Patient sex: M
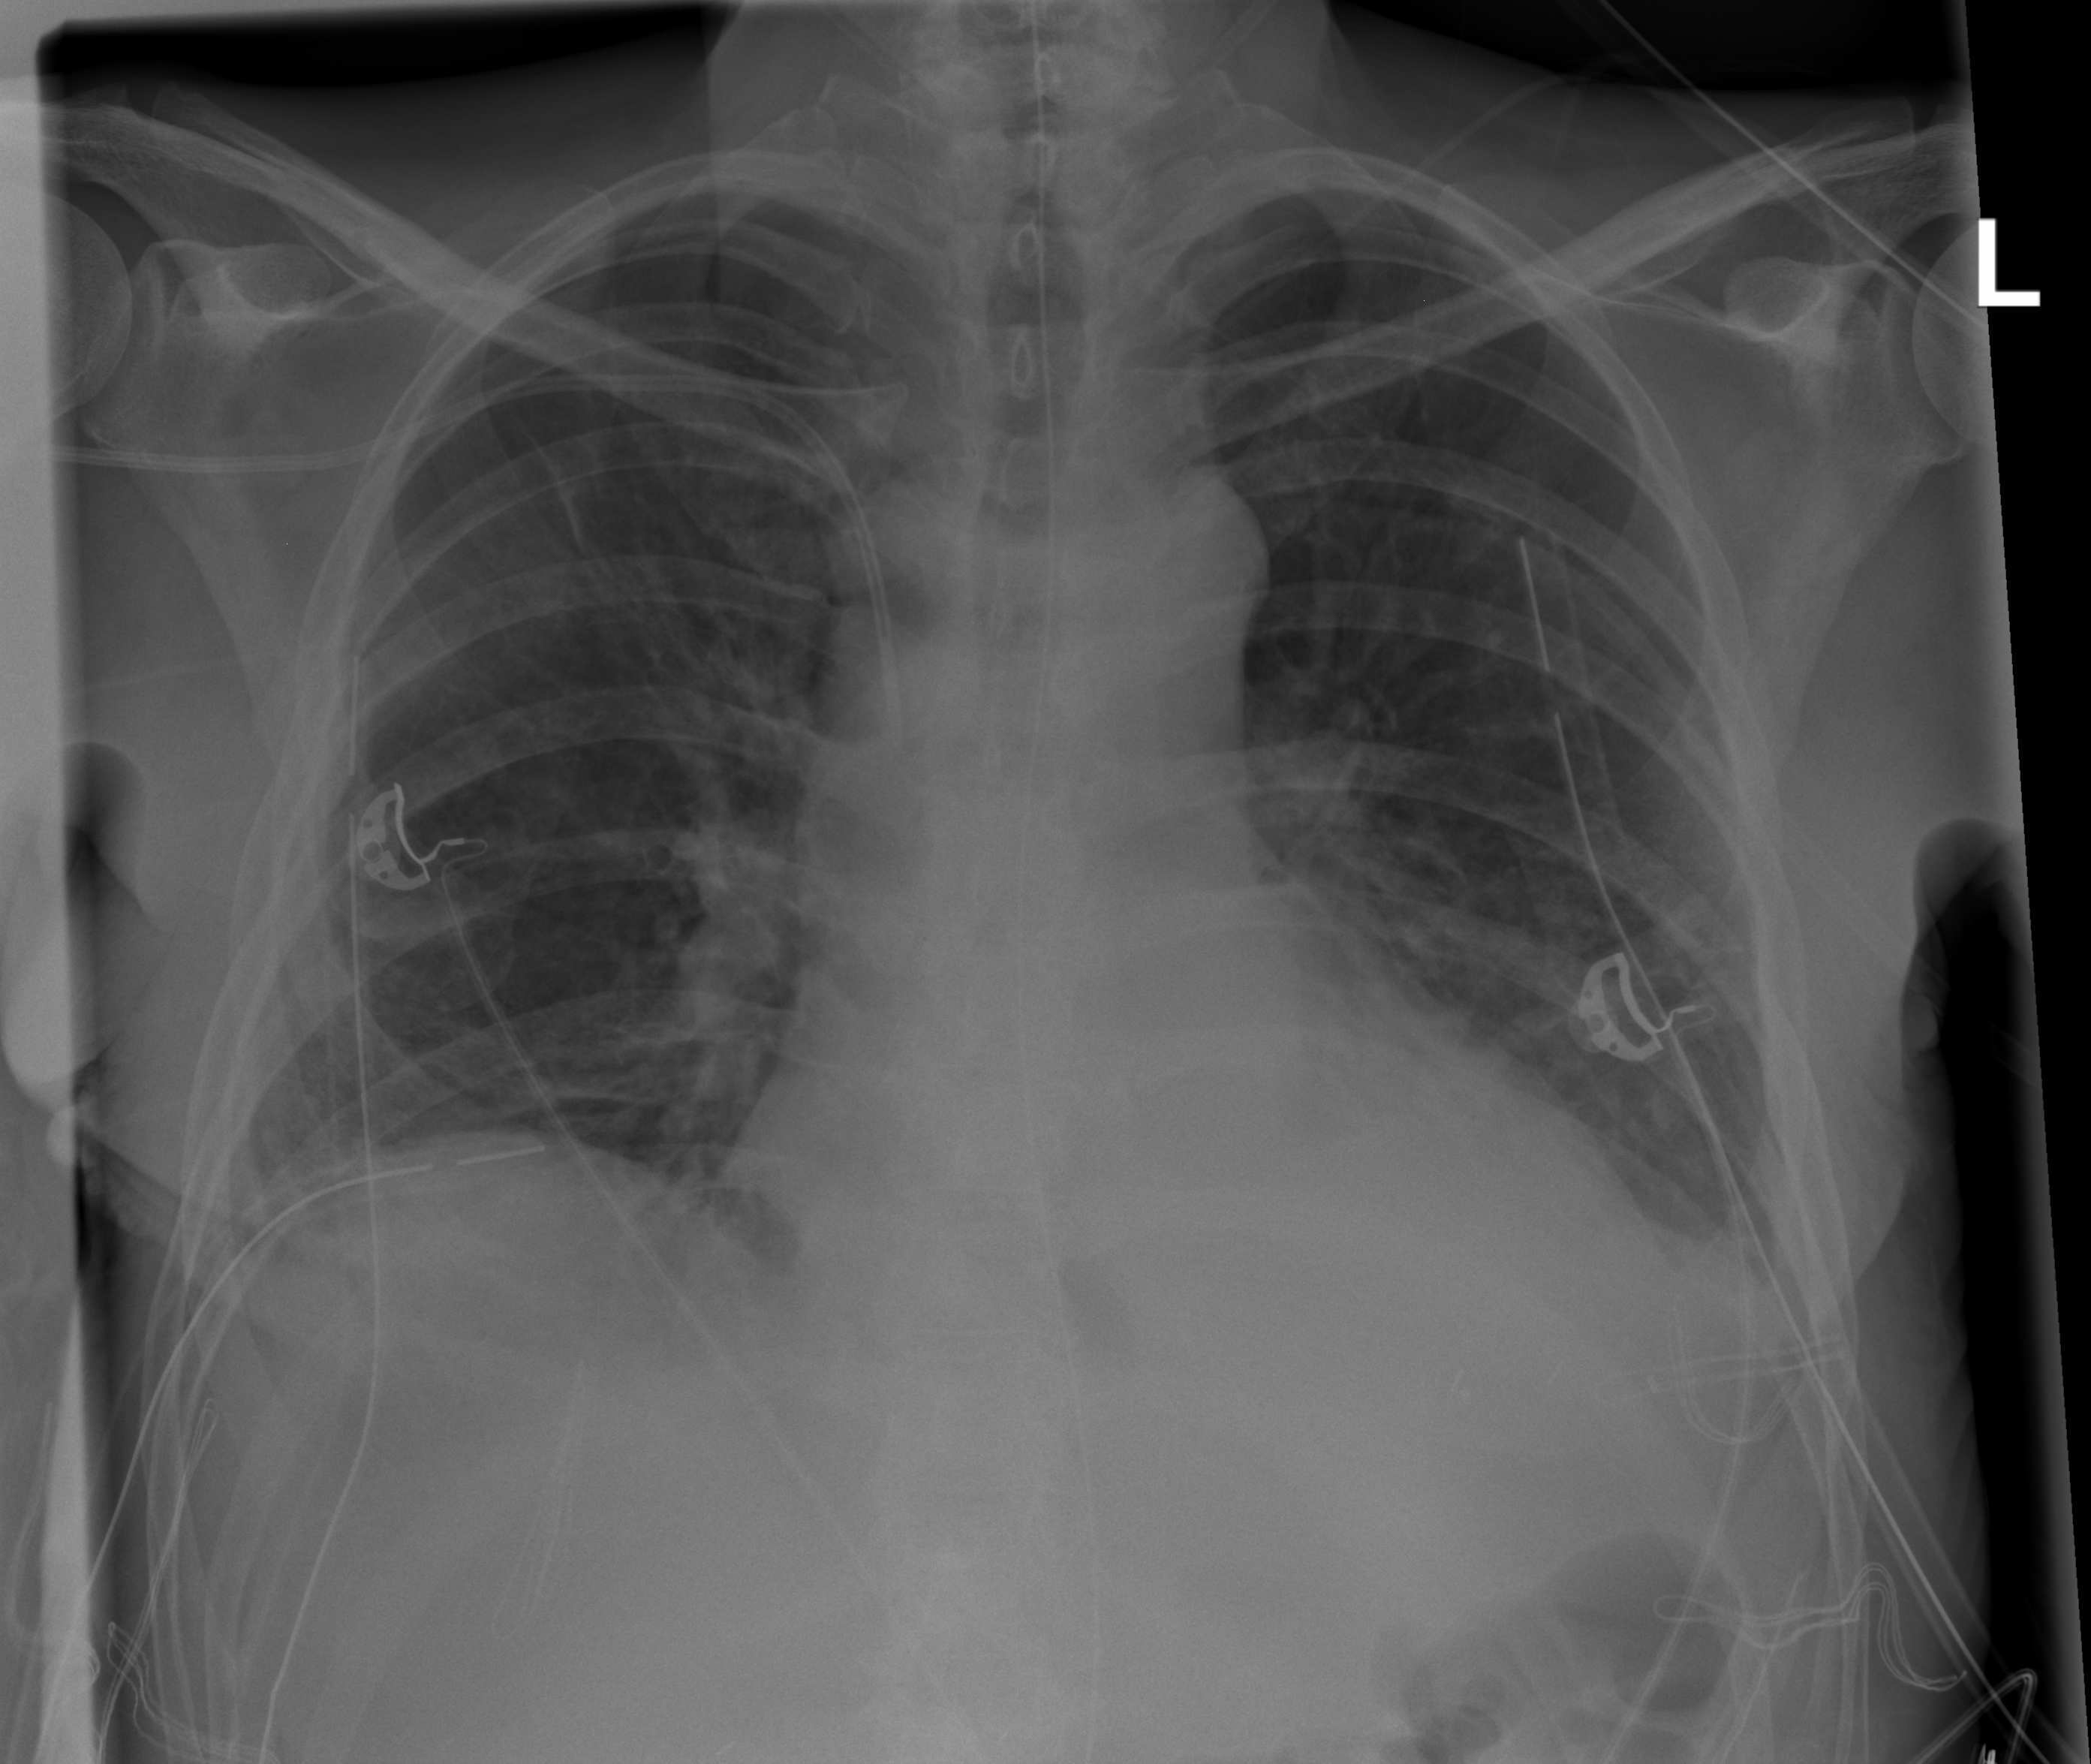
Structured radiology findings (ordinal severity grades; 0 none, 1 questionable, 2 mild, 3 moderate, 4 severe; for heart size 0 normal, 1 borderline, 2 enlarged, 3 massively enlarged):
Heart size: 1
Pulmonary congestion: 0
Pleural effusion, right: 2
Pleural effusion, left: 2
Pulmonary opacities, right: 2
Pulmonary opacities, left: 0
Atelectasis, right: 2
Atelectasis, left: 2